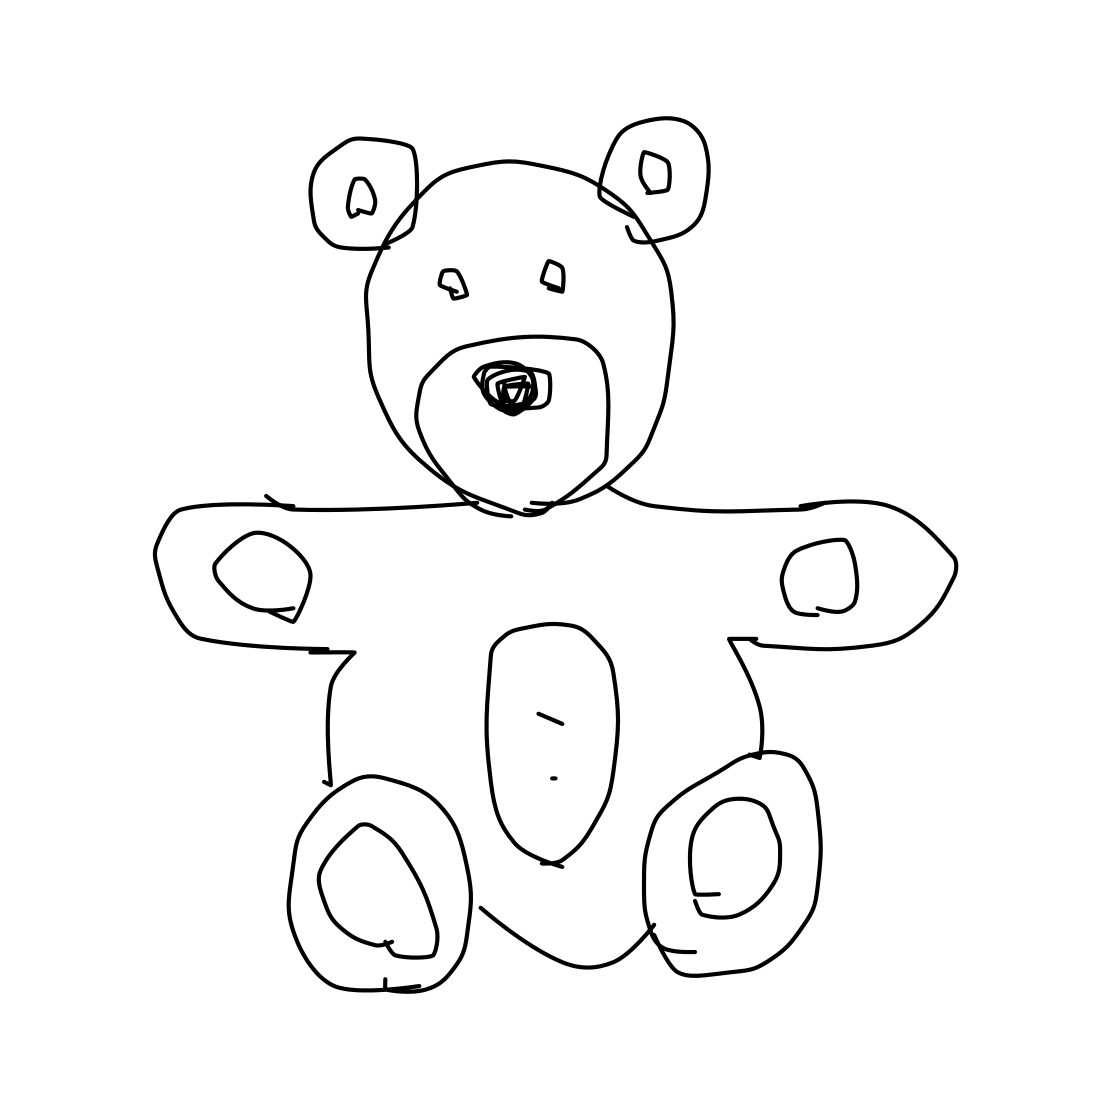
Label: teddy-bear